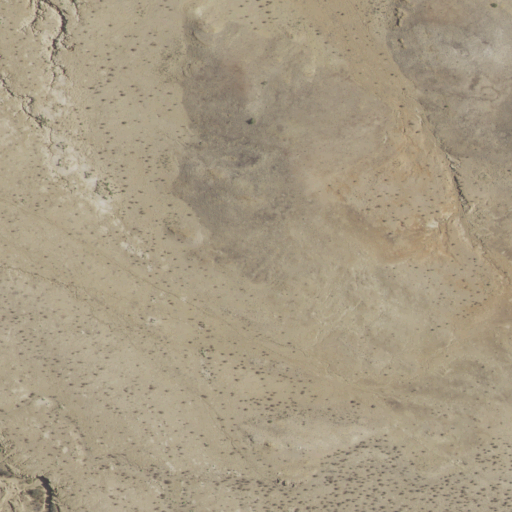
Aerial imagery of valley in New Mexico named Rincon Grande containing only shrub